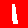
Digit: 1